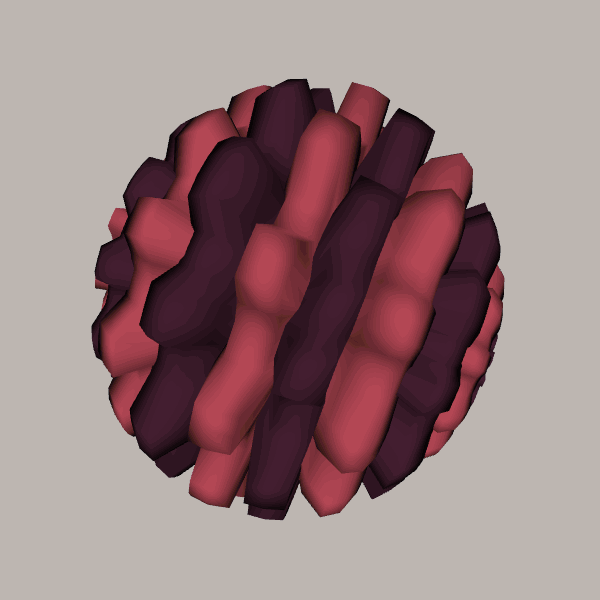
Background: light